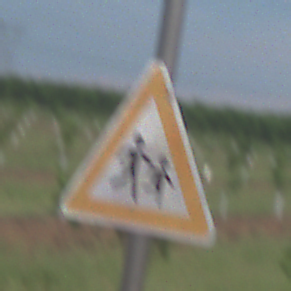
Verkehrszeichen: KinderLinks
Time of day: SunriseSunset
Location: Outdoor (Nature)
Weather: PartlyCloudy
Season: NotSpecified
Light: Natural